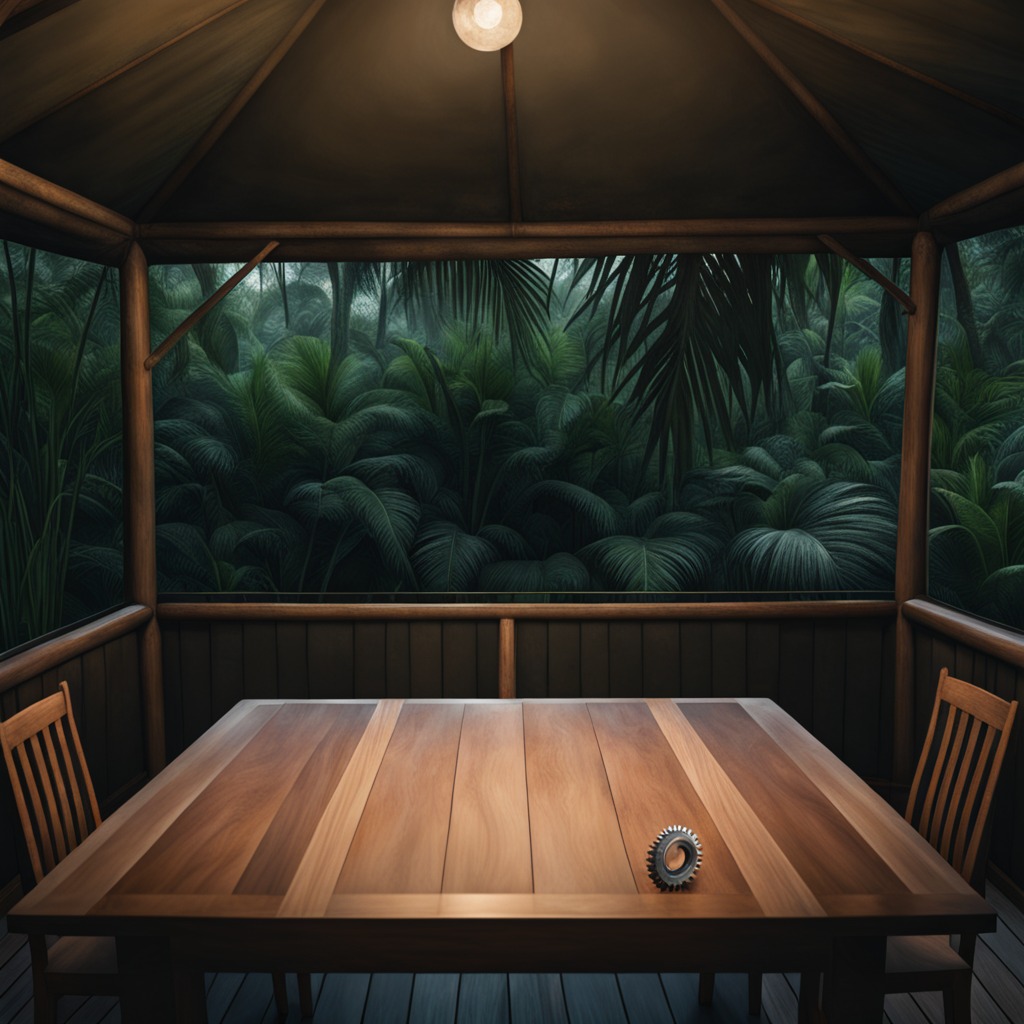
A steel gear with teeth is lying on a wooden table inside a jungle field workshop tent at night dim ambient light soft shadows worn but